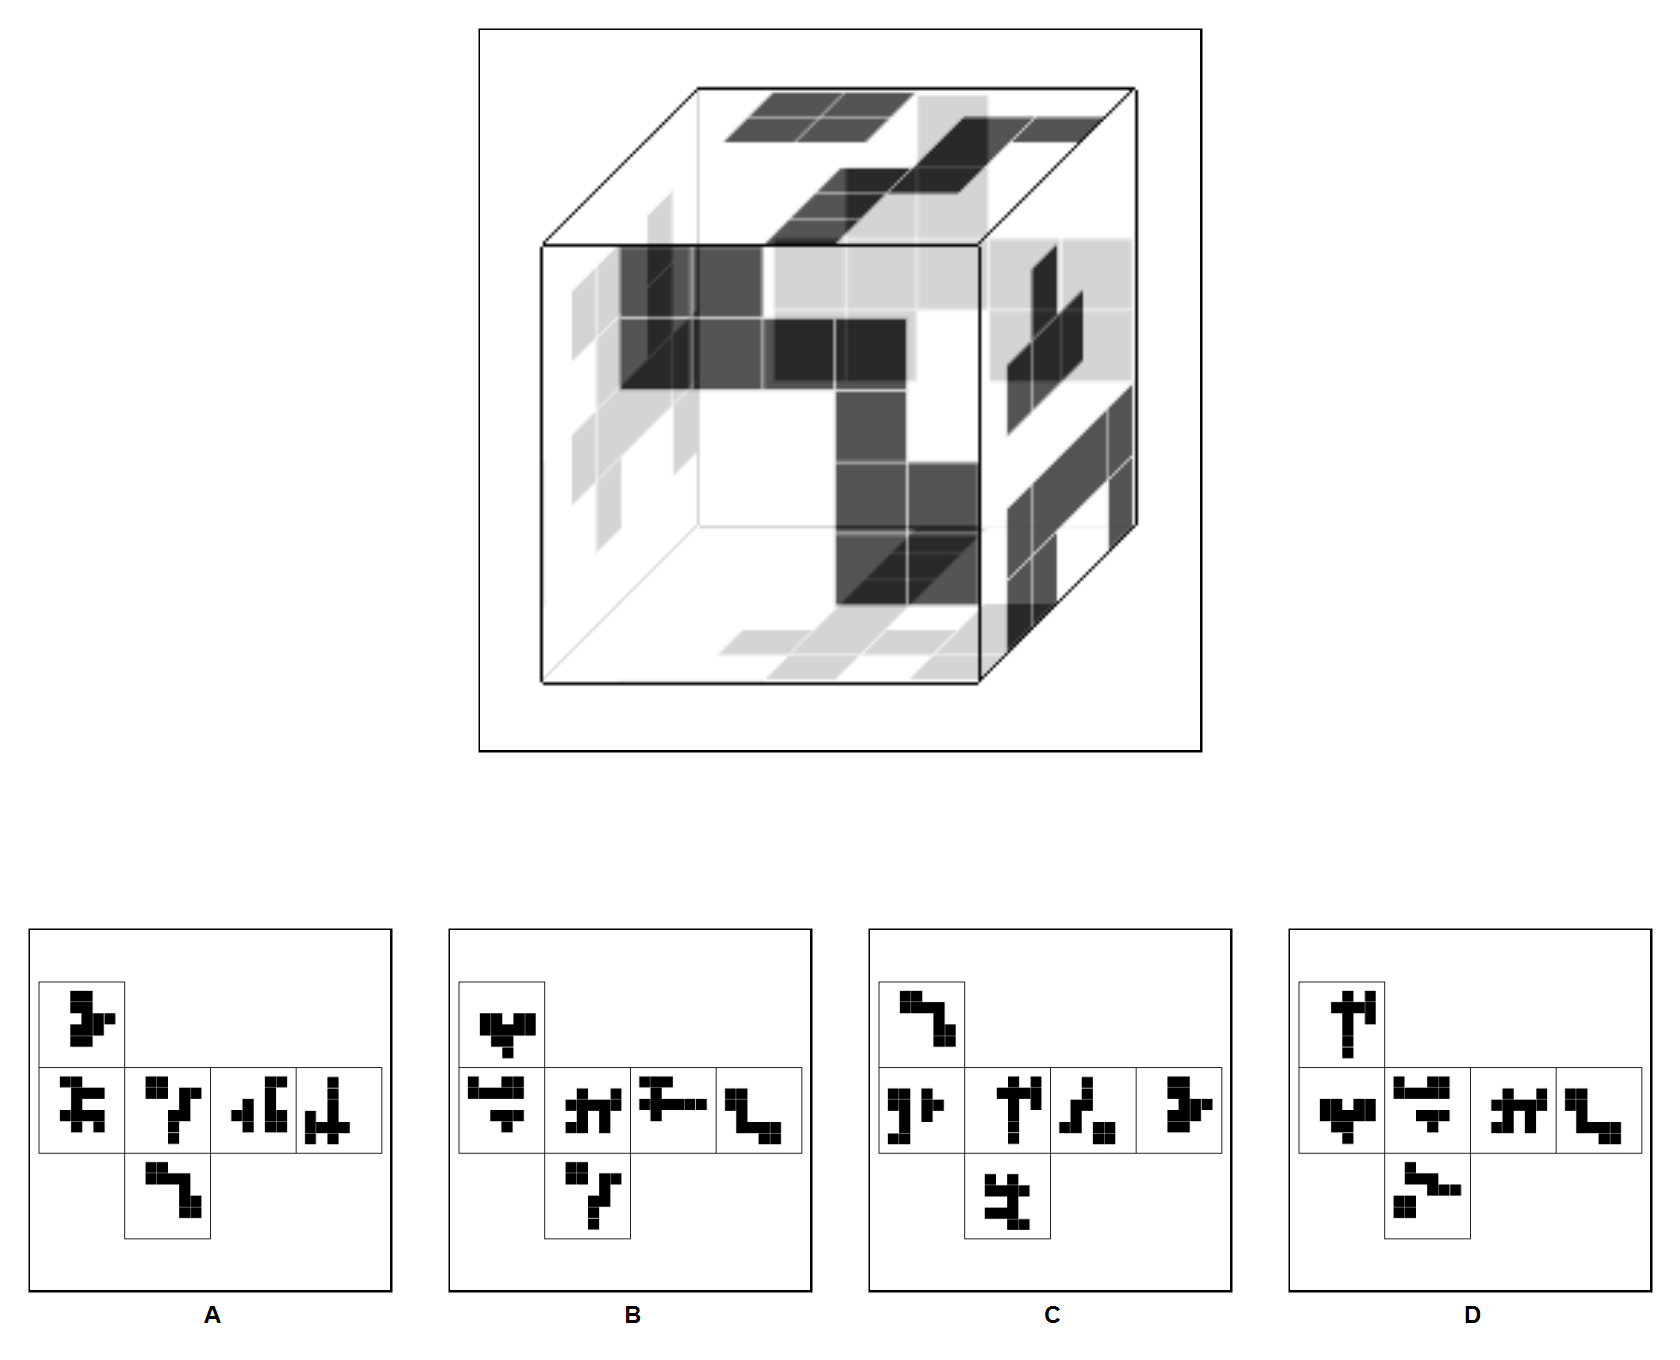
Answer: A